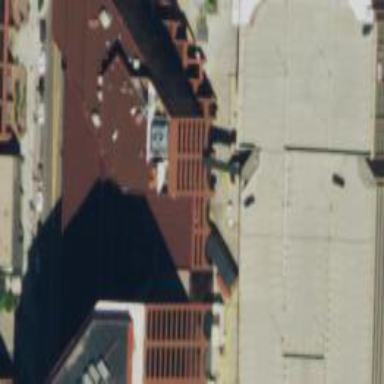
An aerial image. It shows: Part of building.